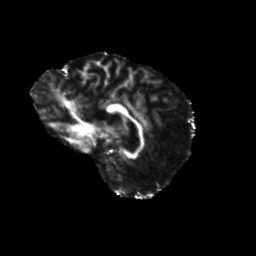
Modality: FA
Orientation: sagittal
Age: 75
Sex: male
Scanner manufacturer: siemens
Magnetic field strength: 3 T
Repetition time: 5.25 s
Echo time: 0.08 s